Question: I am dynamically adding images to a post in wp using php. I am able to pull the post thumbnail image from the post by using 'the_post_thumbnail();' function, however there is showing '">' after the image. I have tried to play around with the following line, but cannot get rid of the '">'.
'''
<img src="<?php echo the_post_thumbnail();?>">
'''
I have tried each way i could think of but cannot figure it out.
Please see complete code below the image.

'''
<?php $query = new WP_Query( 'posts_per_page=5' ); ?>
<?php while ($query -> have_posts()) : $query -> the_post(); ?>
<div class="blog">
<img src="<?php echo the_post_thumbnail();?>">
</div>
'''
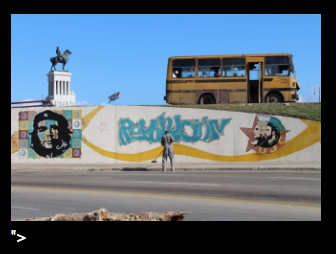
Answer: Remove the img tag and just echo 'the_post_thumbnail()', this function already deals with the img tags. See <URL>
'''
<div class="blog">
<?php echo the_post_thumbnail();?>
</div>
'''